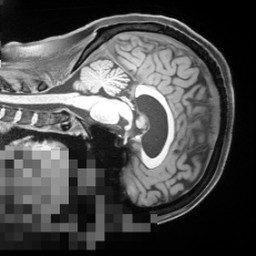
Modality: T1w
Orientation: sagittal
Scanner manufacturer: siemens
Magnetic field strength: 3 T
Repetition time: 2.55 s